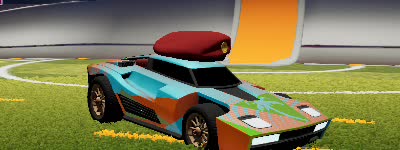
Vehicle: breakout